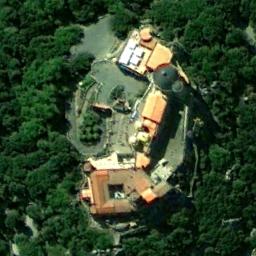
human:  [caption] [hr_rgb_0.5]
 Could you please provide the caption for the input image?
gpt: The roofs of palaces are all black, And the whole looks like a rectangle .

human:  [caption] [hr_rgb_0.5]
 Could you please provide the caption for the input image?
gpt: The palace is on the open place surrounded by buildings .

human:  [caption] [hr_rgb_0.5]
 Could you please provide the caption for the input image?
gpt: The orange palace with some domes is surrounded by a forest .

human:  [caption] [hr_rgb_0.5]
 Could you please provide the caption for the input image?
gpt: The palace is surrounded by trees .

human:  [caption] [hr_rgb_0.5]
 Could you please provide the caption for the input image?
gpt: There are many green trees around the yellow palace .